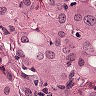
Metastatic tissue present: yes